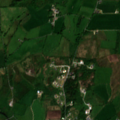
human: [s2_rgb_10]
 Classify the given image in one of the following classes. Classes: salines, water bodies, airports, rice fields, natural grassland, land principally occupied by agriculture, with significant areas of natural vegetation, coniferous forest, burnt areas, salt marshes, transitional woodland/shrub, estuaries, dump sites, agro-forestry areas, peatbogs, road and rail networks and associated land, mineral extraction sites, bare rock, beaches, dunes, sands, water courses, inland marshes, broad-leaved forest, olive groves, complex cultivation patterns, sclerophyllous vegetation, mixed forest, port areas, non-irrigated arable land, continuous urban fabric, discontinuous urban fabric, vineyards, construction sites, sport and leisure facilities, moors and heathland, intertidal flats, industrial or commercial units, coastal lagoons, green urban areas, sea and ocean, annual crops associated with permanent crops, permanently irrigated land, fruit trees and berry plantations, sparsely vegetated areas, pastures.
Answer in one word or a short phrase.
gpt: pastures, land principally occupied by agriculture, with significant areas of natural vegetation